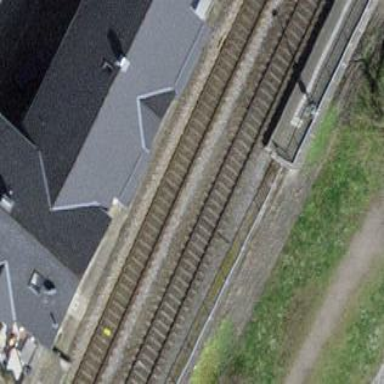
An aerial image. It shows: Train station building.